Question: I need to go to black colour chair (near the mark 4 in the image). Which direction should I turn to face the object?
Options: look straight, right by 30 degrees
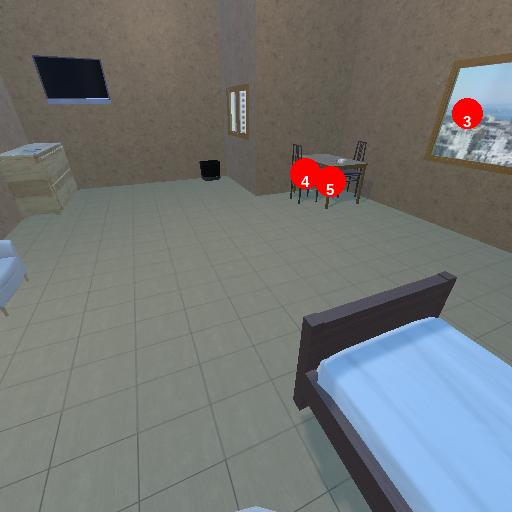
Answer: look straight